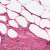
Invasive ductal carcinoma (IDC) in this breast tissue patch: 0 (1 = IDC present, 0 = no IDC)